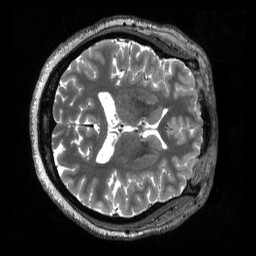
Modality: T2w
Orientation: axial
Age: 29
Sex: female
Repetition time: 3.2 s
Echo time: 0.563 s